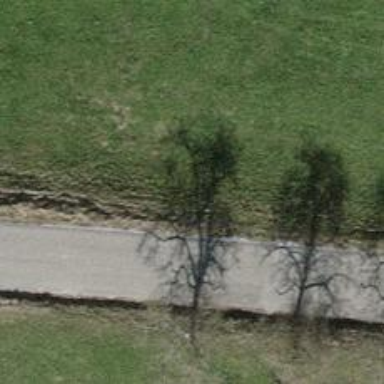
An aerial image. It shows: Single tag "natural: tree."